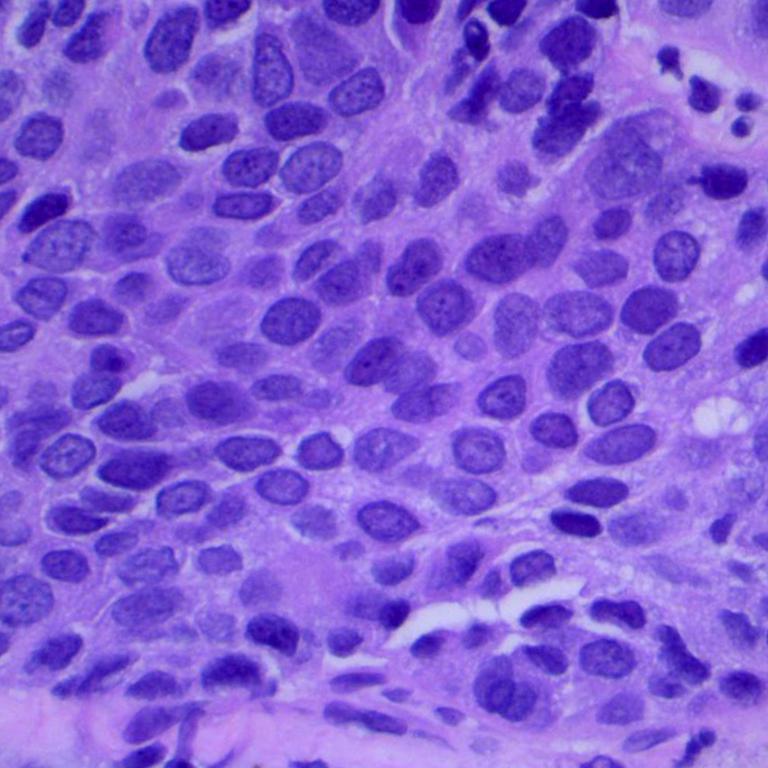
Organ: lung
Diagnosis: squamous carcinomas